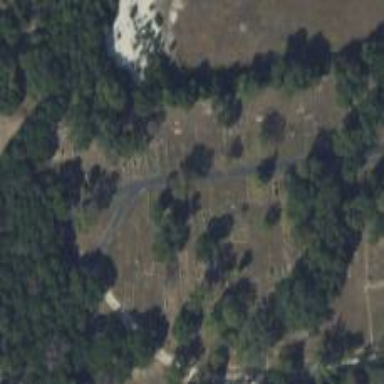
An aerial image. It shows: Cemetery.